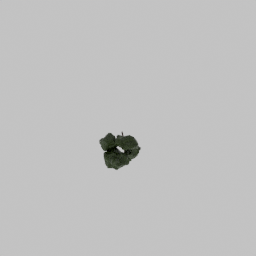
Label: nature